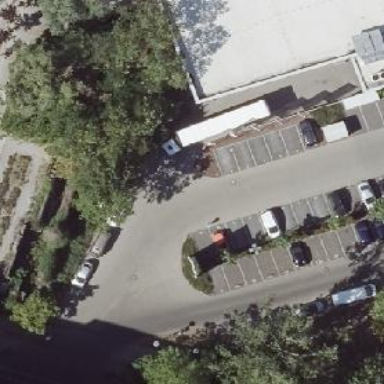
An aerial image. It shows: Park.